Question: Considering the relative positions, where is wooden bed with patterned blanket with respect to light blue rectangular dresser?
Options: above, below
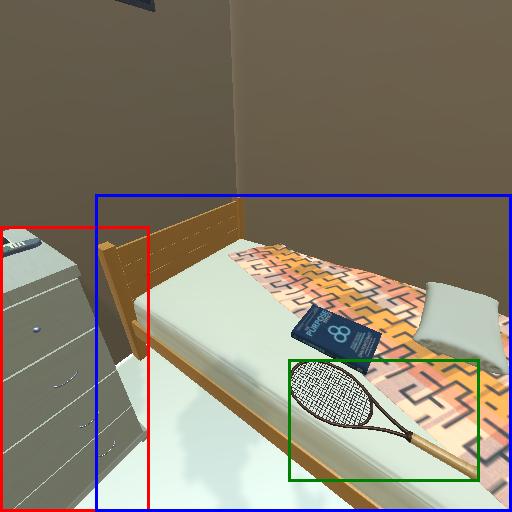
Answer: above